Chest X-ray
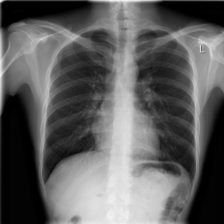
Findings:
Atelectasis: negative
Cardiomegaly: negative
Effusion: negative
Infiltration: negative
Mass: negative
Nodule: negative
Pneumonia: negative
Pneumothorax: negative
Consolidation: negative
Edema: negative
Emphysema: negative
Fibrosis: negative
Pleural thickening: negative
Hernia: negative